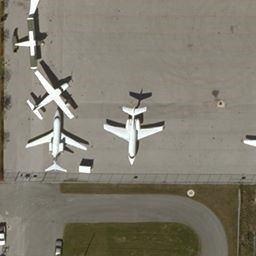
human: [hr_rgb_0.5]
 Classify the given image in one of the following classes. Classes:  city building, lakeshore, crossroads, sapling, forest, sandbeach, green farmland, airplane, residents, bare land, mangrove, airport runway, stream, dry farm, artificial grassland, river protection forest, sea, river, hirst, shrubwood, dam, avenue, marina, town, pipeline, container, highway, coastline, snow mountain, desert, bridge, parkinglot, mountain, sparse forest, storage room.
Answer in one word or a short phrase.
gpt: airplane